Question: I want to adjust the layout for an application.
First of all im new in android design.
I have made a linearlayout in a scrollview .
But when adjusting the layouts there are so many spaces coming between the images. i want to get rid of that.
The images should have the width equal to the phone's display. Height must be auto adjusted.

The xml code is listed below.
Comment me if the question is not clear.
'''
<ScrollView xmlns:android="http://schemas.android.com/apk/res/android"
xmlns:tools="http://schemas.android.com/tools"
android:layout_width="fill_parent"
android:layout_height="fill_parent"
android:id="@+id/scrollView">
<LinearLayout
android:layout_width="fill_parent"
android:layout_height="wrap_content"
android:orientation="vertical"
tools:context=".MainActivity">
<ImageView
android:layout_height="wrap_content"
android:layout_width="fill_parent"
android:src="@drawable/sldr4" />
<ImageView
android:layout_height="wrap_content"
android:layout_width="fill_parent"
android:src="@drawable/sldr4" />
</LinearLayout>
</ScrollView>
'''
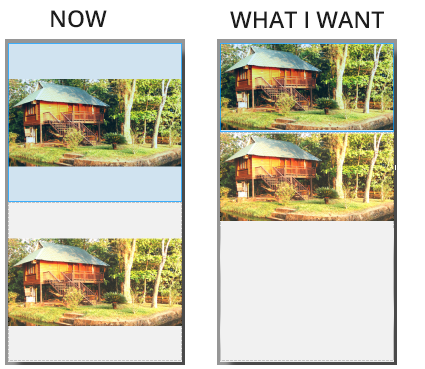
Answer: You are looking for <URL> XML attribute:
'''
android:adjustViewBounds="true"
'''